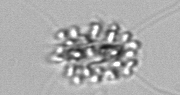
Label: Chaetoceros_didymus_TAG_external_flagellate